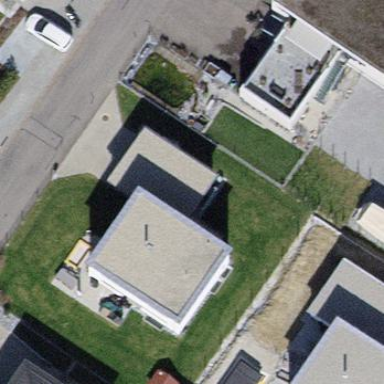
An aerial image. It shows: Garage building.